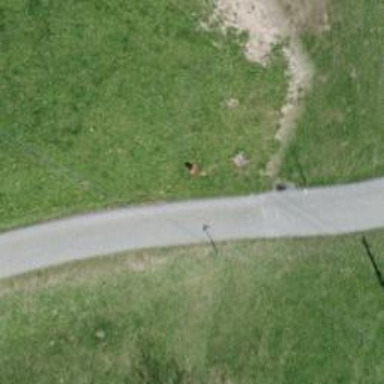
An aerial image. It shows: Grassy path.